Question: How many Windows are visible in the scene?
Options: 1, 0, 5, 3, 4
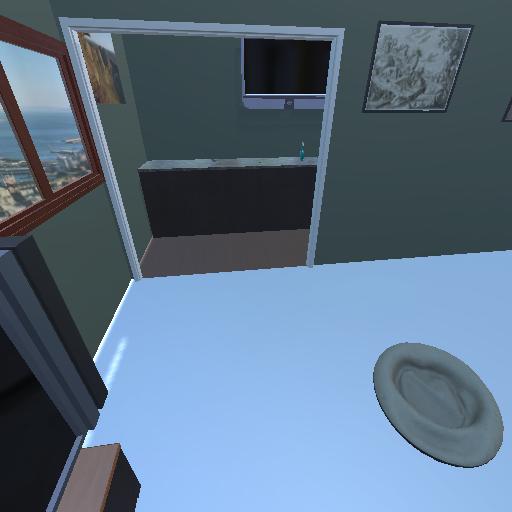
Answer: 1